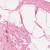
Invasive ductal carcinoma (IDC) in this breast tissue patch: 0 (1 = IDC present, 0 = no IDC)